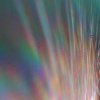
Label: sunburn